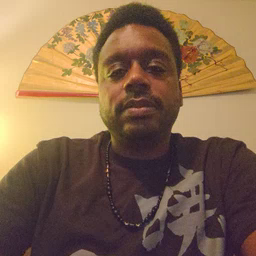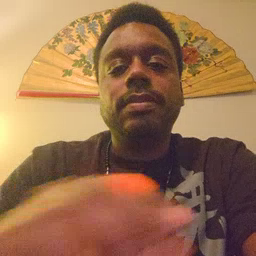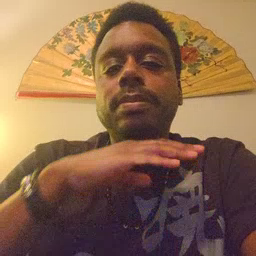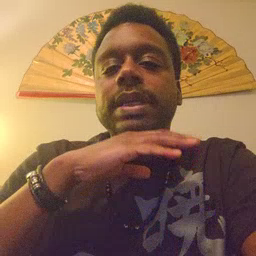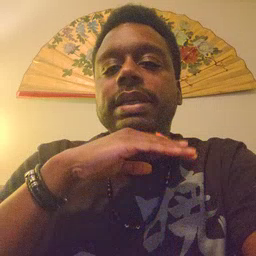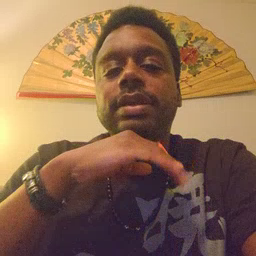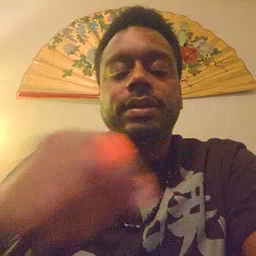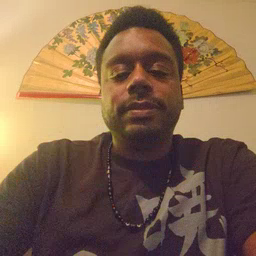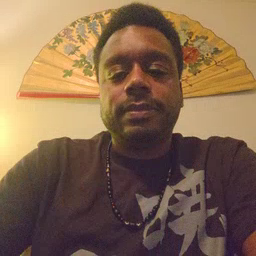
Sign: pig